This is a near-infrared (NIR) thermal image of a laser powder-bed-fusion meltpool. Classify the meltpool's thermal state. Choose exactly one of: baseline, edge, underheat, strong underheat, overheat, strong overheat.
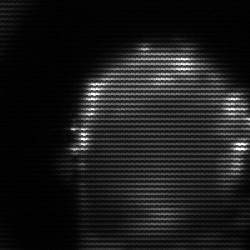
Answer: baseline